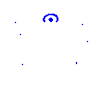
Particle: pion